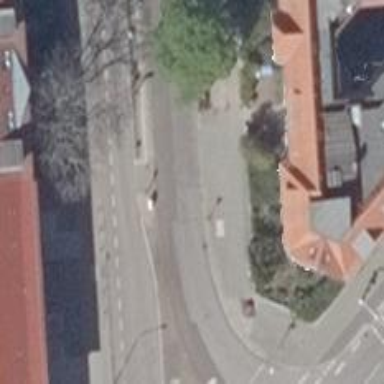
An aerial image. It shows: Platform for public transport with shelter. It is tram platform.